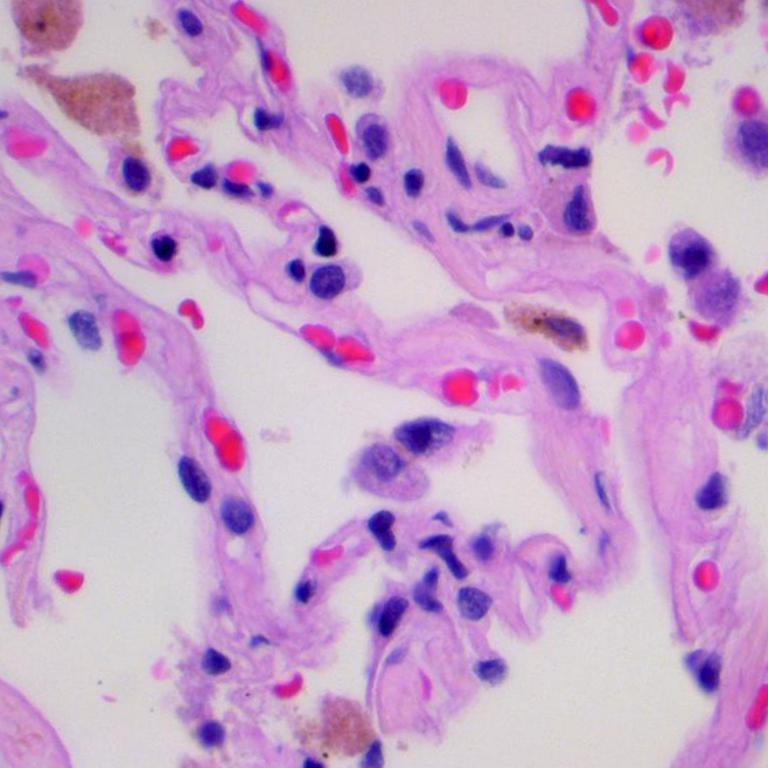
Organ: lung
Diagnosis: benign